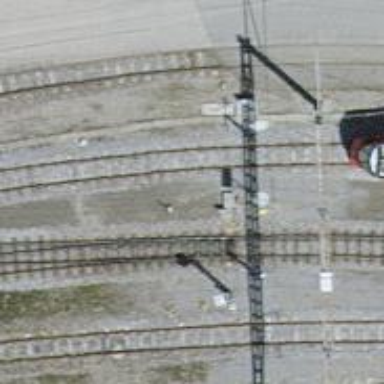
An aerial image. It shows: Narrow-gauge railway siding with 1 track. The railway line is electrified with contact line.